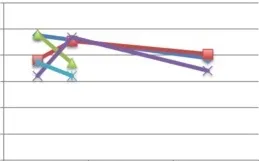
Arteriolar.
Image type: pathology (immunostaining)